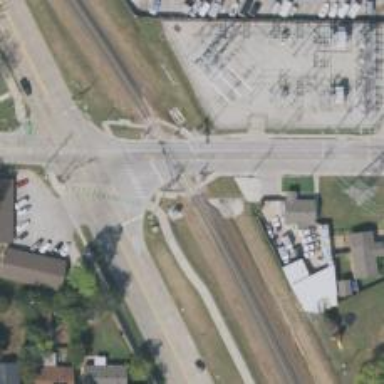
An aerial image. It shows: Railway crossing.